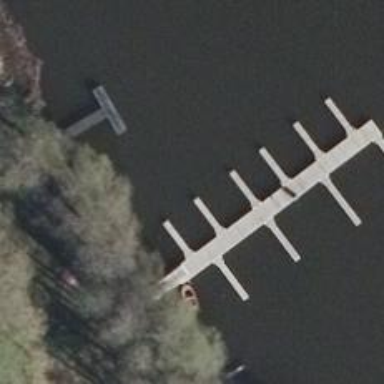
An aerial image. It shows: Man-made pier.